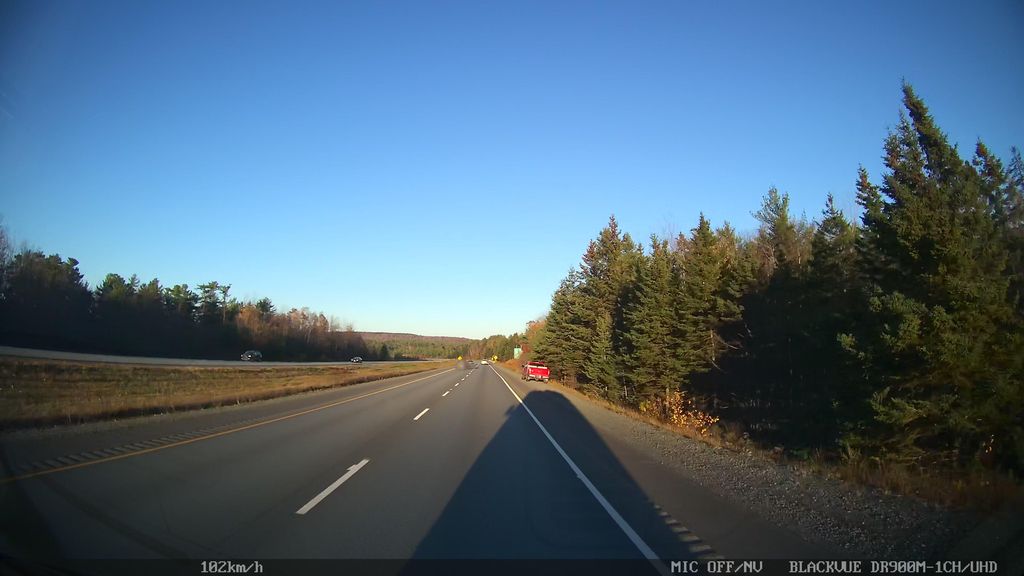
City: halifax